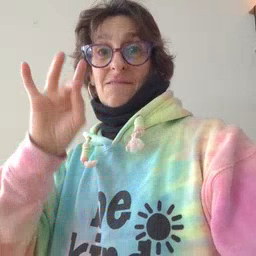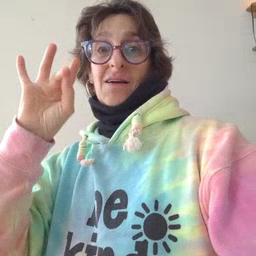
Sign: find